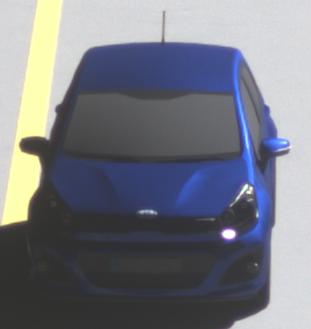
Make: KIA
Model: Rio 1.2
Detailed model: Rio (UB)
Model produced from: 2011/09
Model produced until: 2015/01
Doors: 3
Color: blue
Road condition: dry road
Daytime: midday
Contrast: high contrast